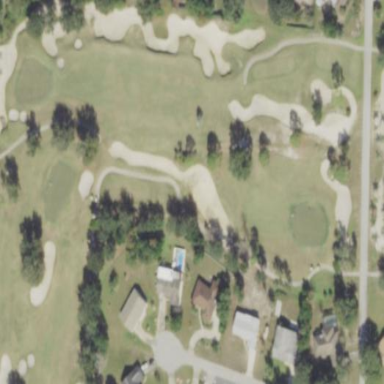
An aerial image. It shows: Golf bunker filled with sandy terrain.